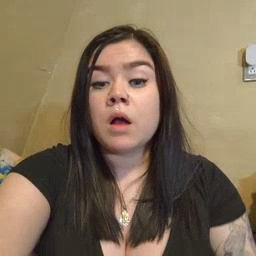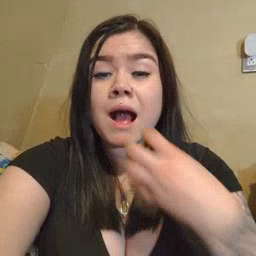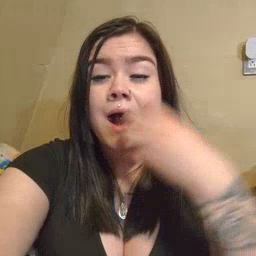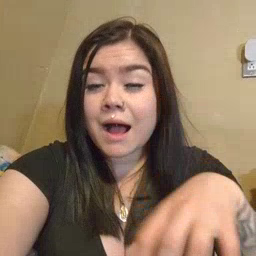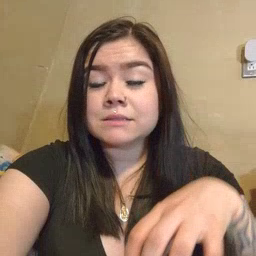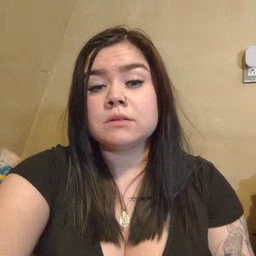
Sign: hot